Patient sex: F
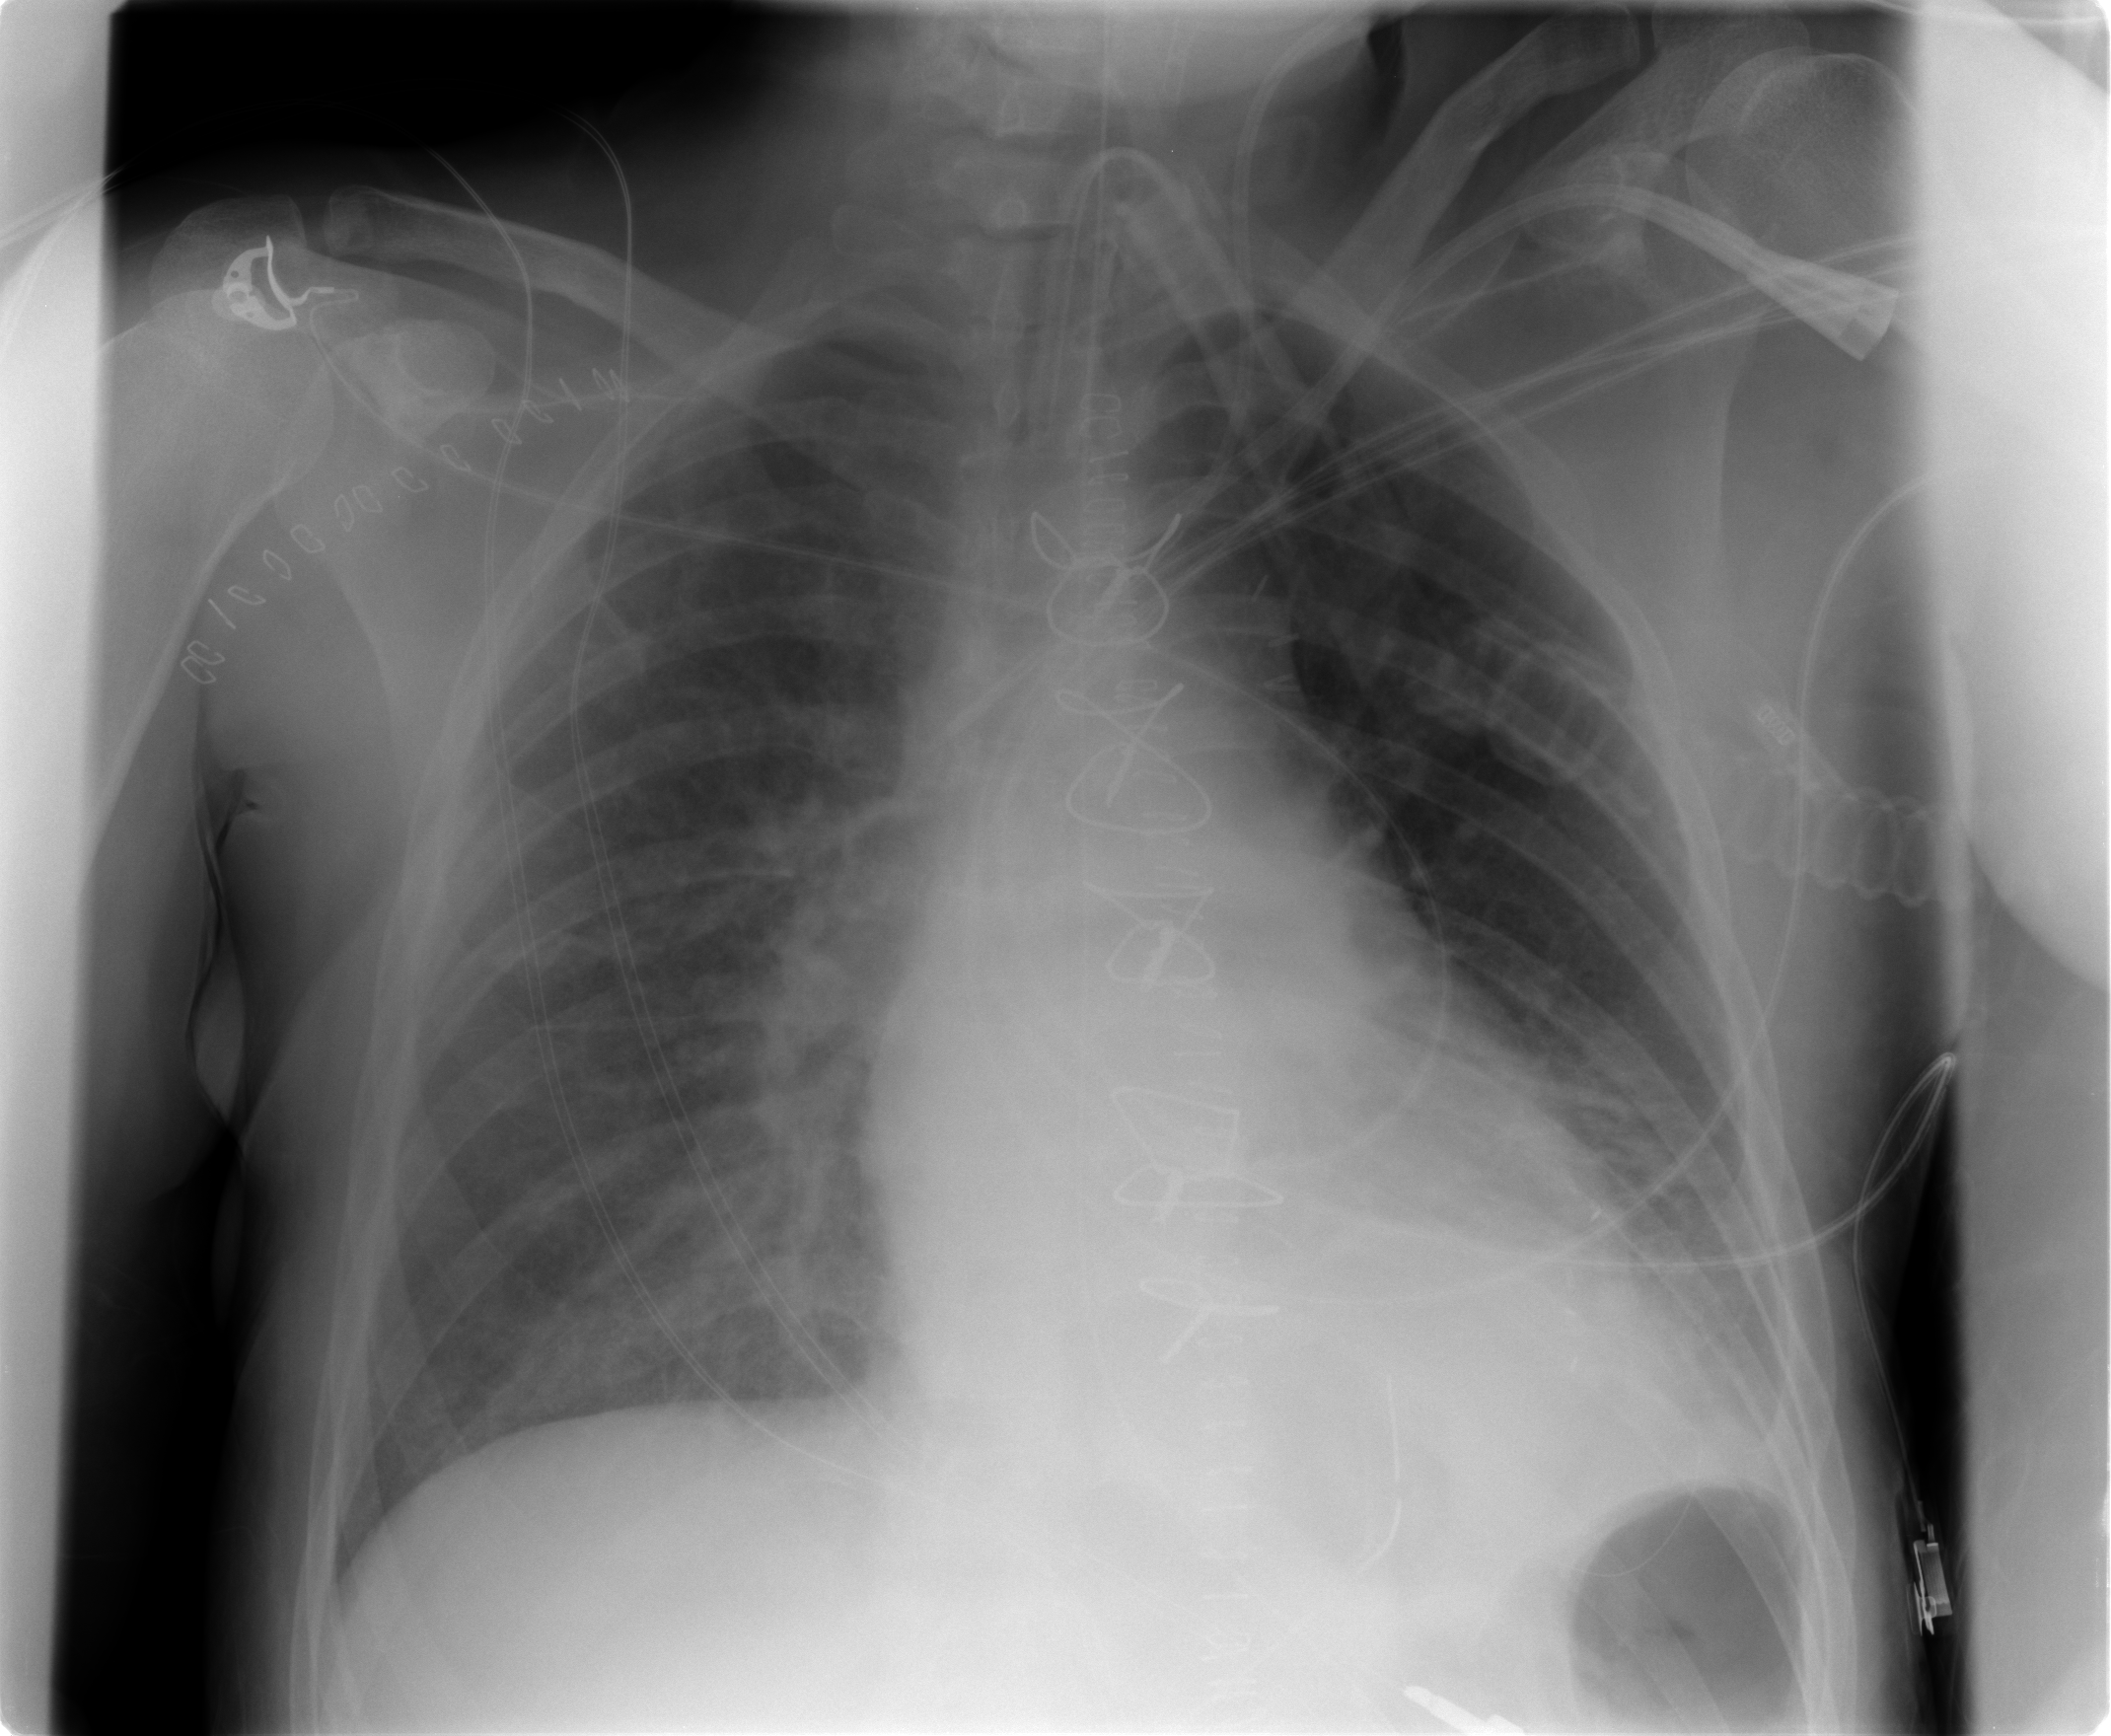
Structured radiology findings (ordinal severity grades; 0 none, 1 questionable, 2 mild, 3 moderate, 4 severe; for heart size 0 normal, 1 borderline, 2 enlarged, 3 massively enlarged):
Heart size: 0
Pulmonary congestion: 2
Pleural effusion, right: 0
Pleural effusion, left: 2
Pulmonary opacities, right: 0
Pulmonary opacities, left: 0
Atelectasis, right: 1
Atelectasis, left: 2